Interaction volume radius: 5 \u00c5
Interaction volume height: 15 \u00c5
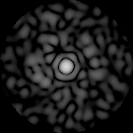
Disorder parameter: 0.8471